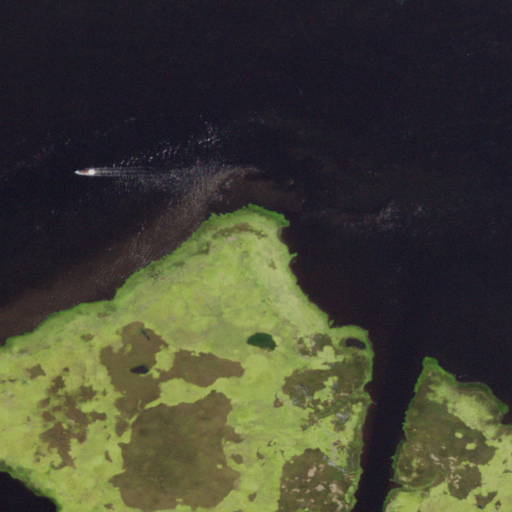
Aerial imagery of cape in New Jersey named Akimbo Point containing open water and herbaceous wetlands